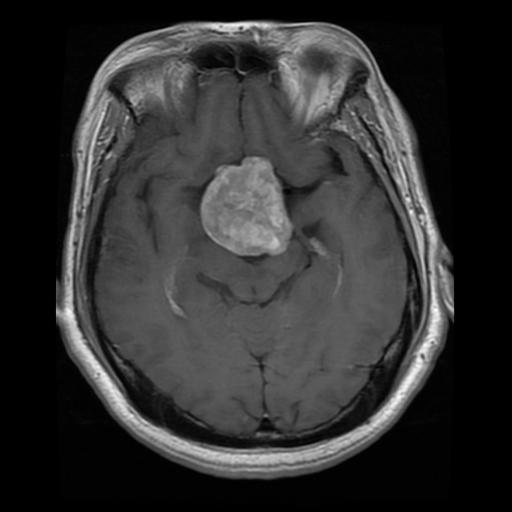
Label: pituitary